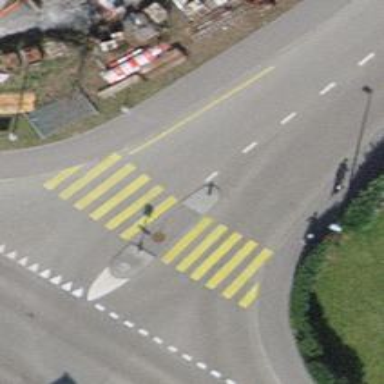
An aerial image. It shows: Marked crossing with pedestrian island.